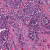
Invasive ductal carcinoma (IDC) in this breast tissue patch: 1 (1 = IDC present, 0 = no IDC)